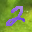
Label: 2